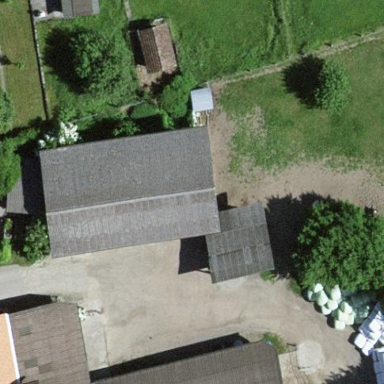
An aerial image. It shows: Rural barn.